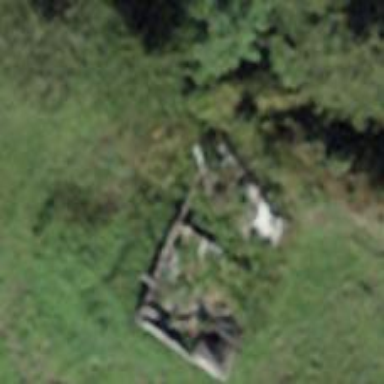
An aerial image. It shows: Historic building in ruins.